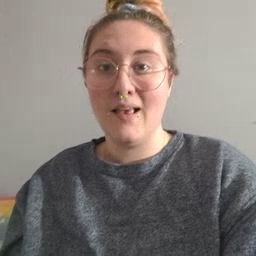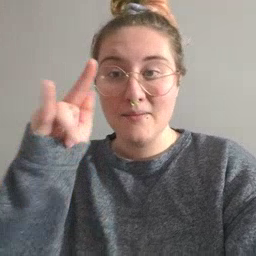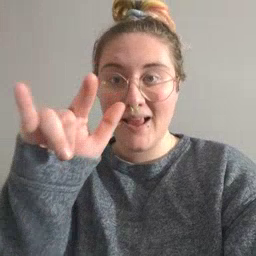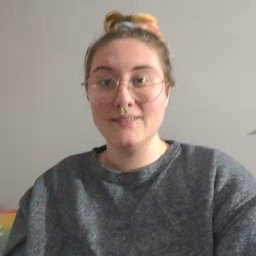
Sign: airplane